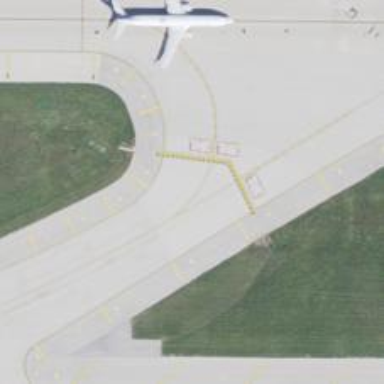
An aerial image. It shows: View of taxiway at the airport.